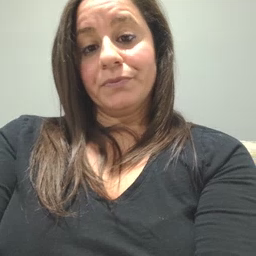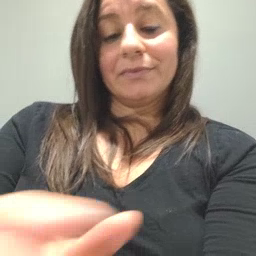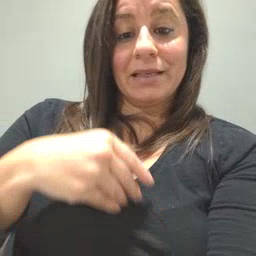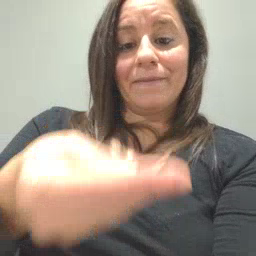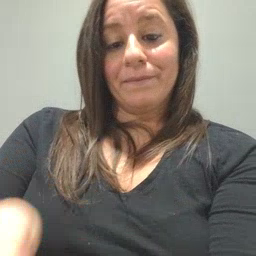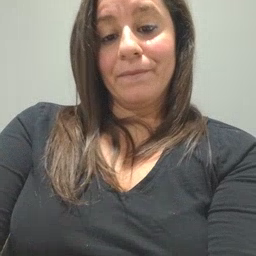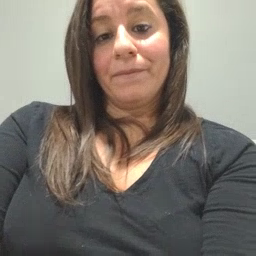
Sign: give